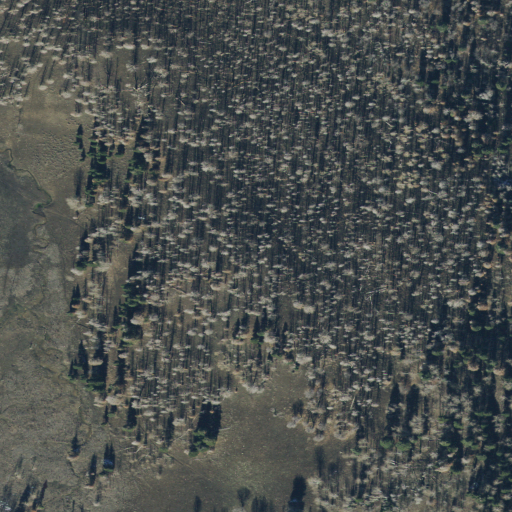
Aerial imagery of plain(s) in Utah named Kuntz Flat containing grassland, shrub, deciduous forest, evergreen forest, mixed forest, and woody wetlands